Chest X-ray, AP view. Patient: 53 years old, sex F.
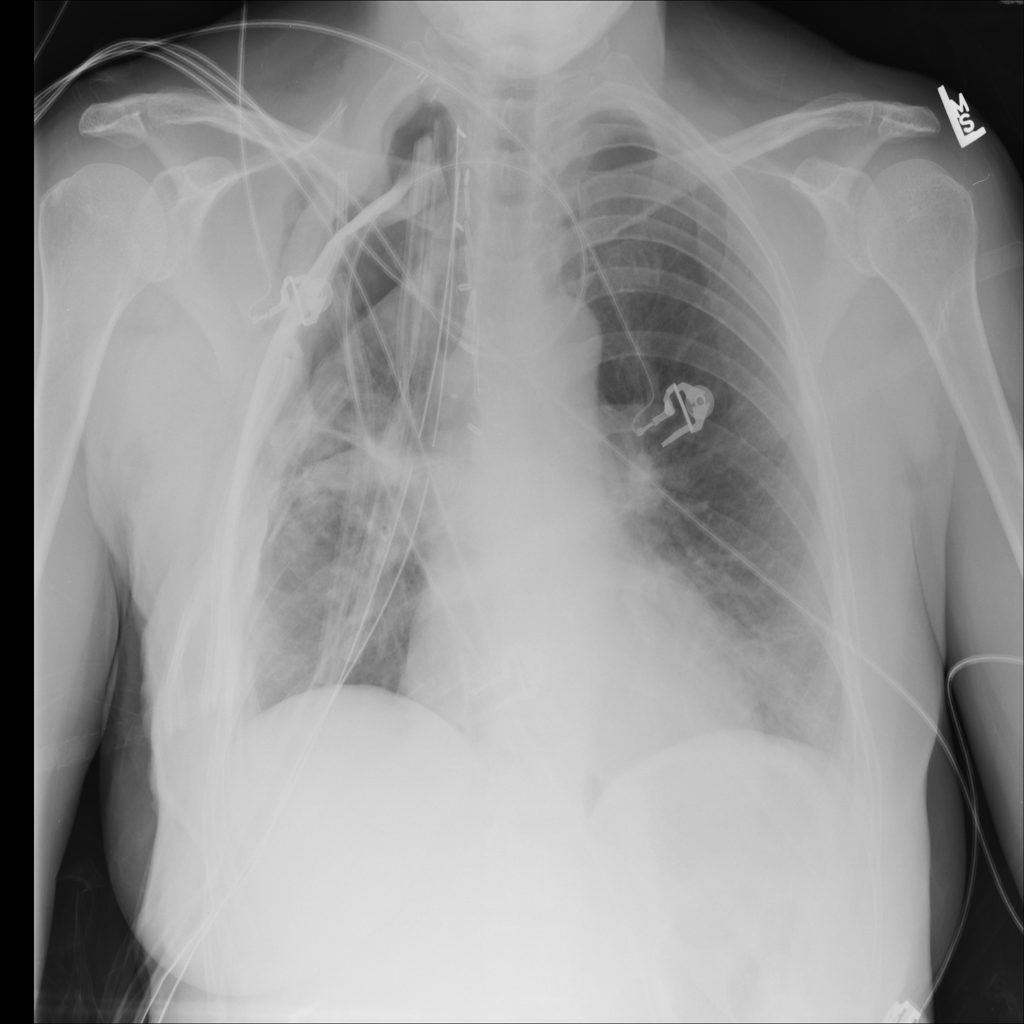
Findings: No Finding